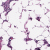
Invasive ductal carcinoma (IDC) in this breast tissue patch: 0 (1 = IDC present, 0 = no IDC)